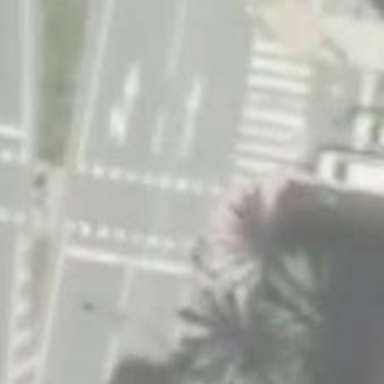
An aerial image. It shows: Road crossing with traffic signals.